Question: The following schema come from boost asio documentation:

I understand that if I call 'io_service::run' method twice (in two separate threads), I will have two threads to deque events from the completion Event Queue via Asynchronous Event Demultiplexer am I right?
More precisely, my doubt is on the parrallelization achieve by multiple call of 'io_service::run' method. For instance when dealing with socket, if for example I have two sockets bound on the same 'io_service object', each socket calling 'socket.async_read_some' method, does it involved the 2 registered callbacks (via async_read_some method) can be called concurently when calling 'io_service::run' twice.
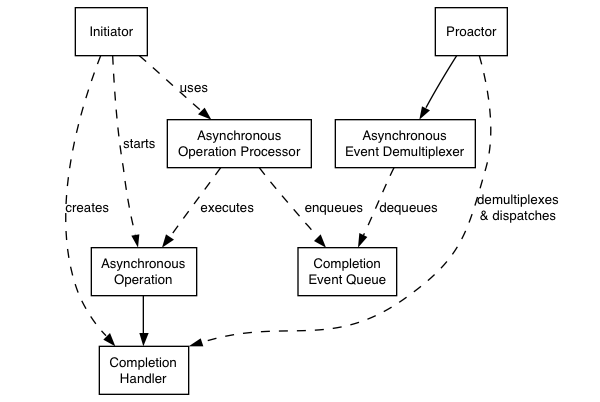
Answer: Your assumptions are correct. Each thread which calls 'io_service::run()' will dequeue and execute handlers (simple function objects) in parallel. This of course only makes sense if you have more than one source of events feeding the io_service (such as two sockets, a socket and a timer, several simultaneous 'post()' calls and so on).
Each call to a socket's 'async_read()' will result in exactly one handler being queued in the io_service. Only one of your threads will dequeue it and execute it.
Be careful not to call async_read() more than once at a time .